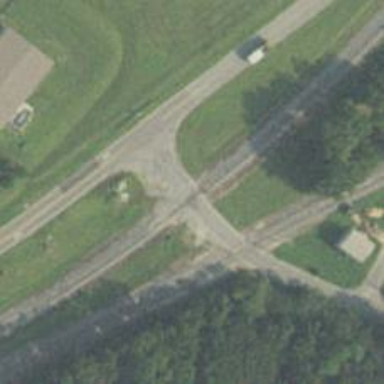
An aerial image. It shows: Railway level crossing.